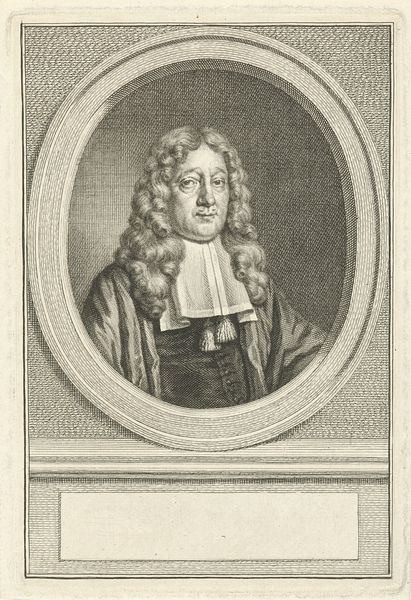
Titel: Portret van Johannes Hudde
Künstler: Jacob Houbraken
Standort: Amsterdam
Institution: Rijksmuseum
Schlagwörter: ears